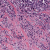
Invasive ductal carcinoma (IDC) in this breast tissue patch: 1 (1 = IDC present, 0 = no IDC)